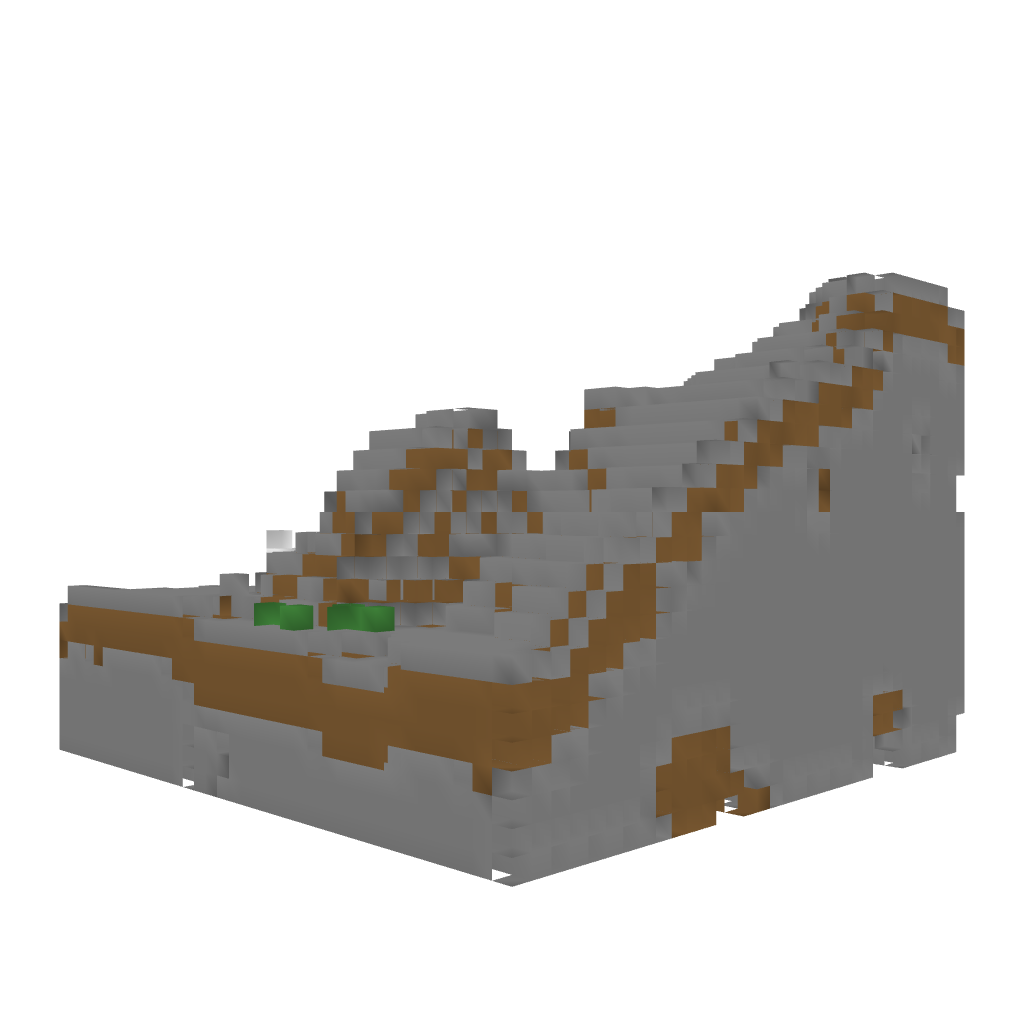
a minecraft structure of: The Quartz Labyrinth a lot of earth